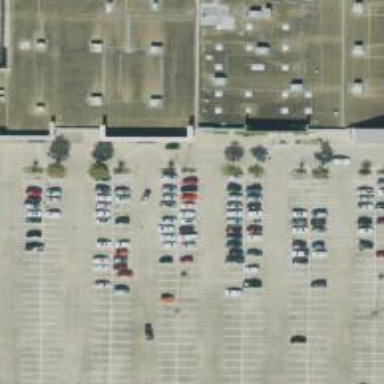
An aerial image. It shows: Parking space is available.